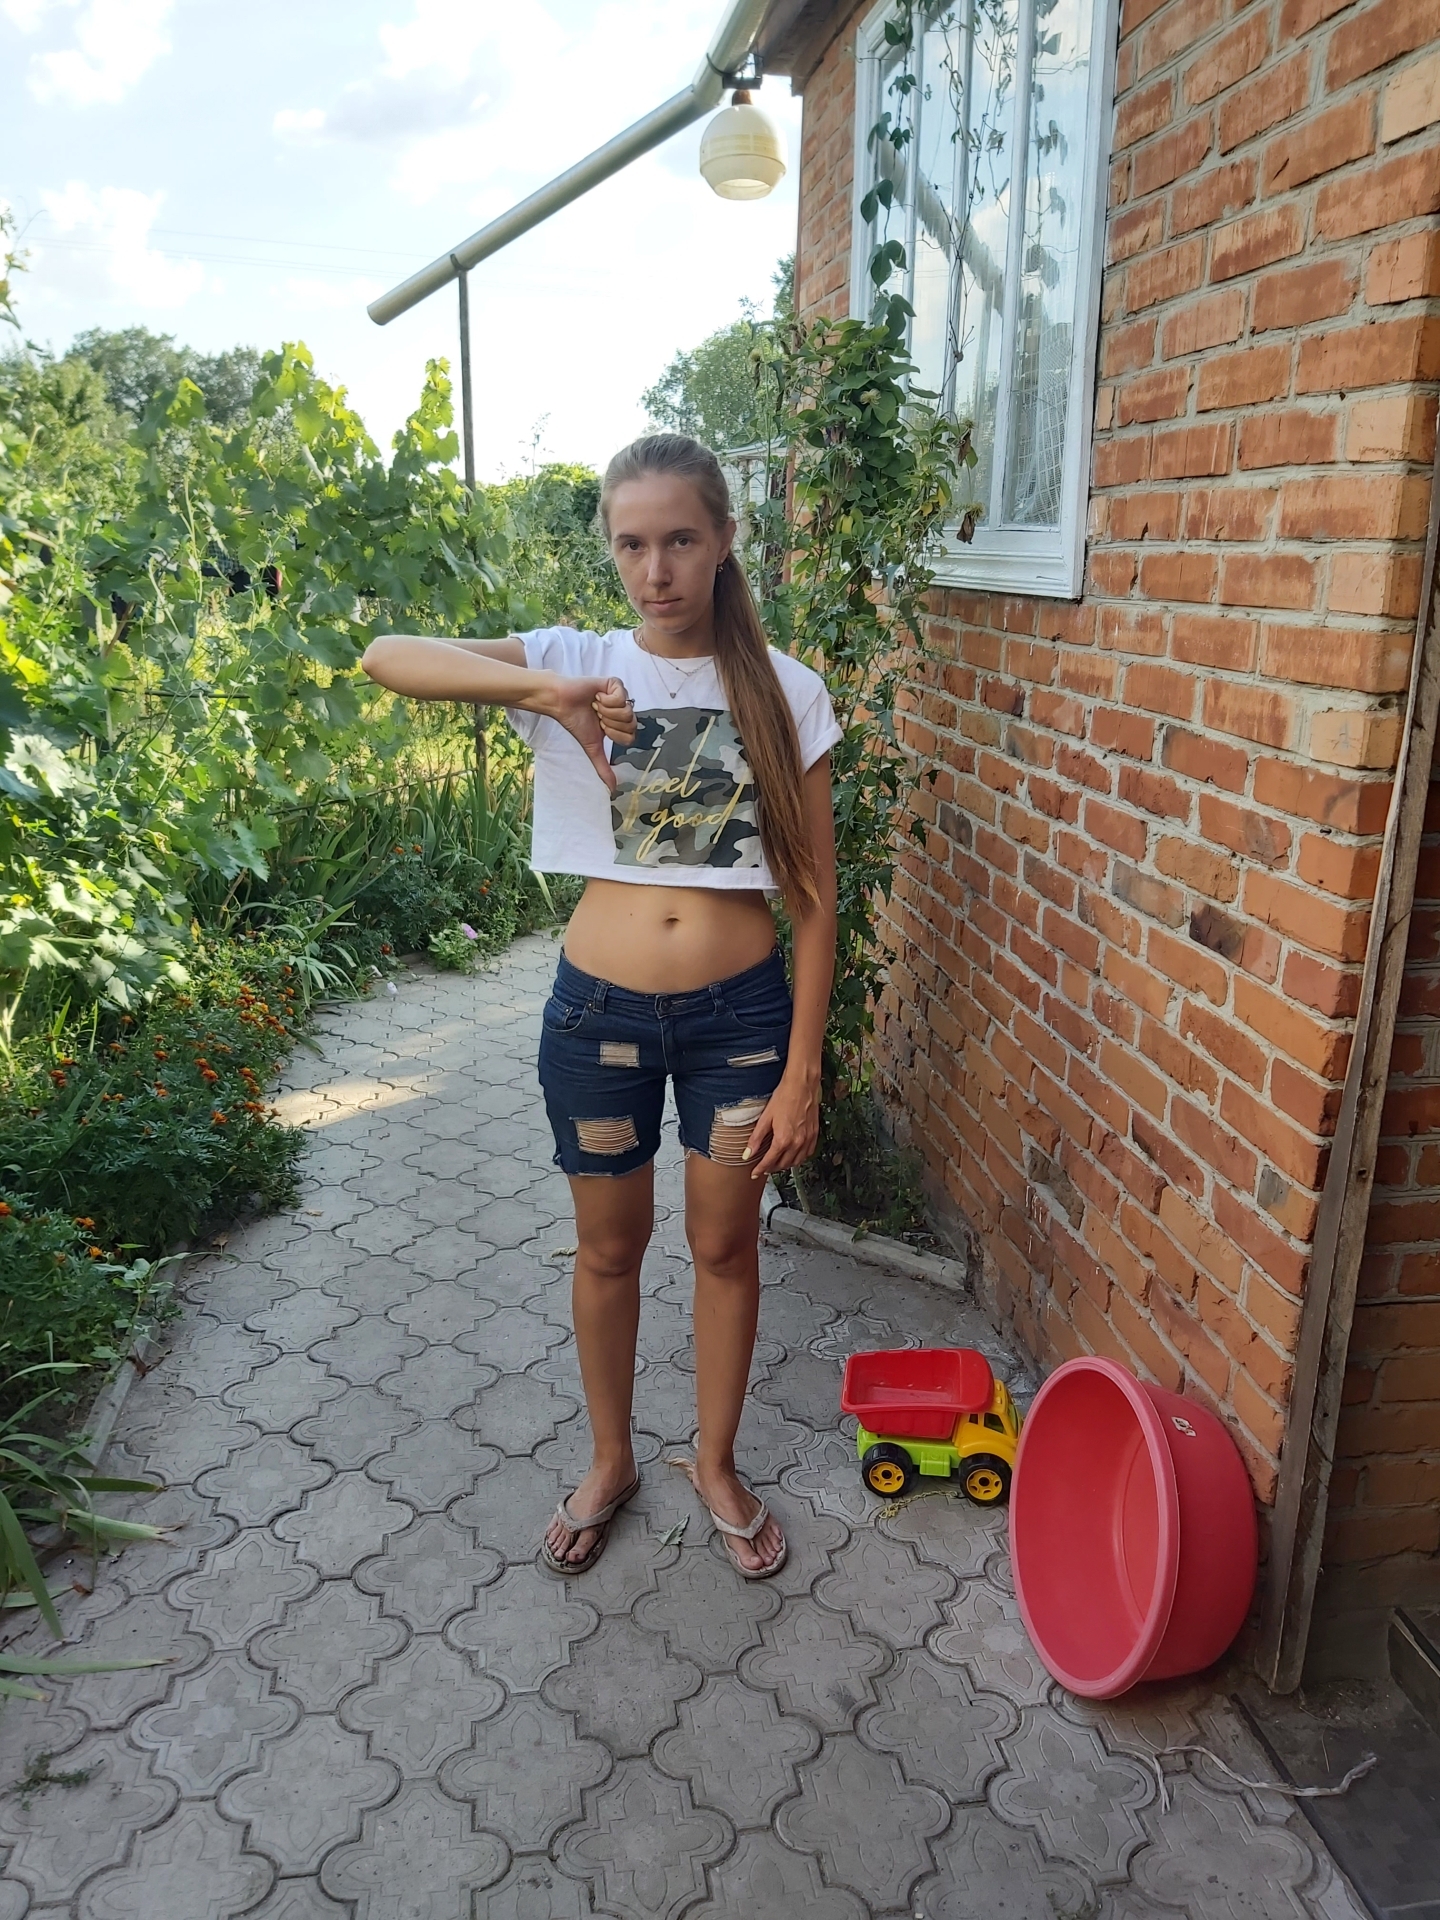
Label: clear